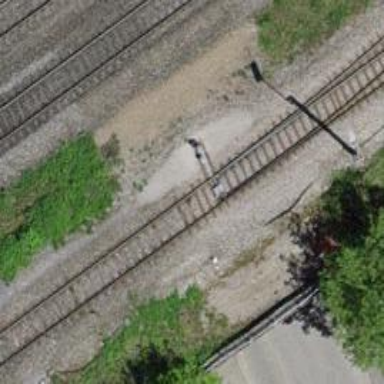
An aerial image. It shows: Bridge over railway spur with one track.